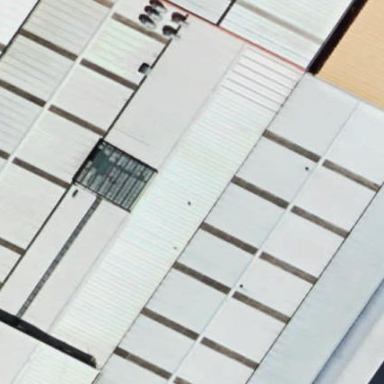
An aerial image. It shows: Industrial building situated in industrial area.